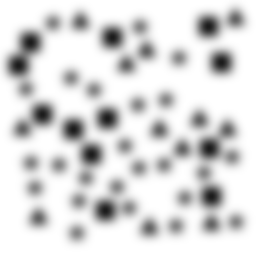
Squares: 12
Triangles: 12
Stars: 24
Total shapes: 48